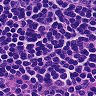
Metastatic tissue present: no